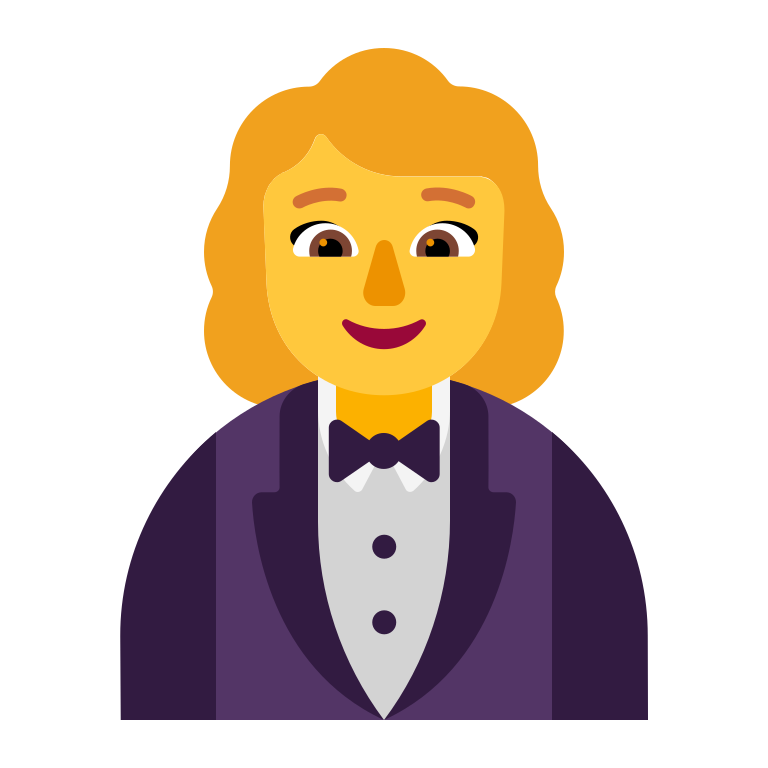
woman in tuxedo flat default